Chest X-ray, PA view. Patient: 66 years old, sex M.
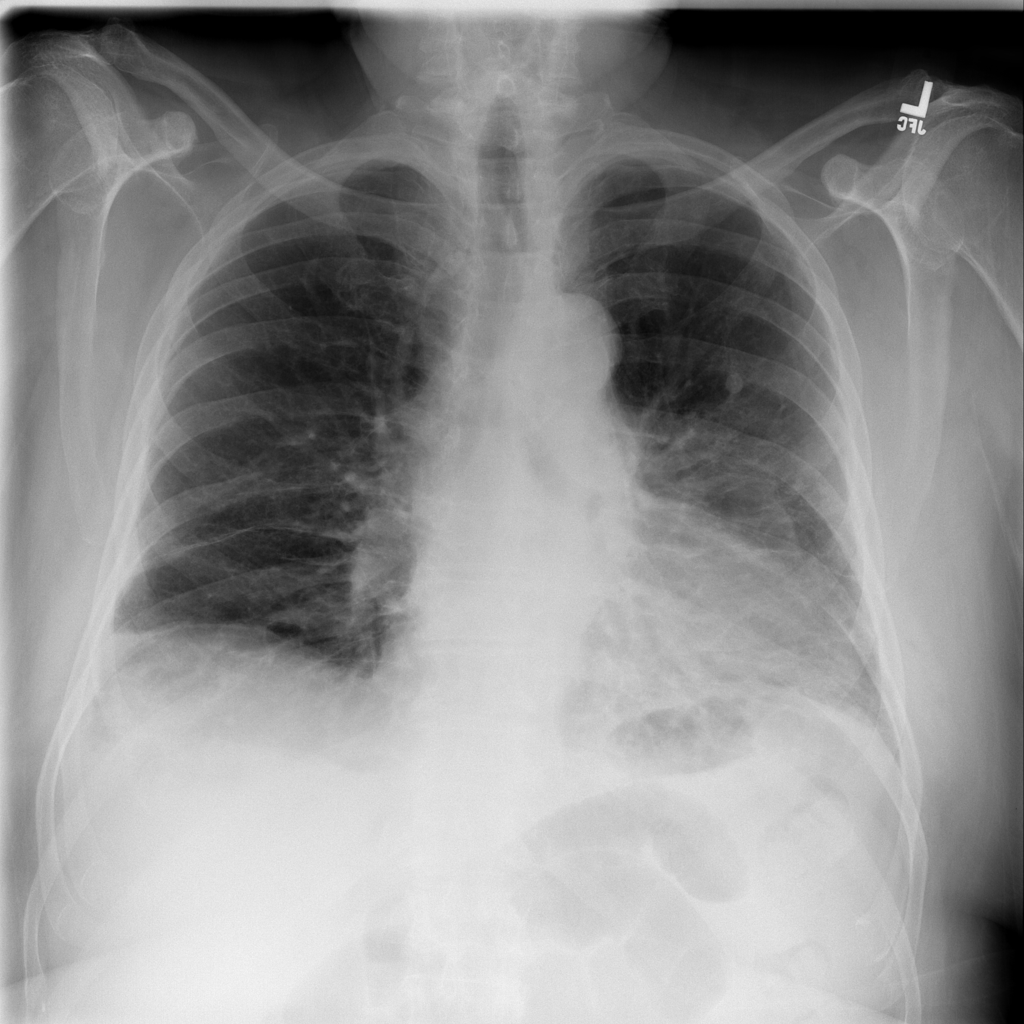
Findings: Infiltration